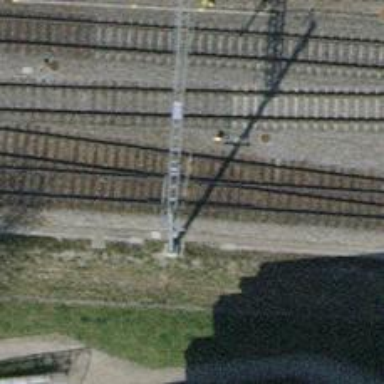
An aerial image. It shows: Railway track with contact lines for electrification.